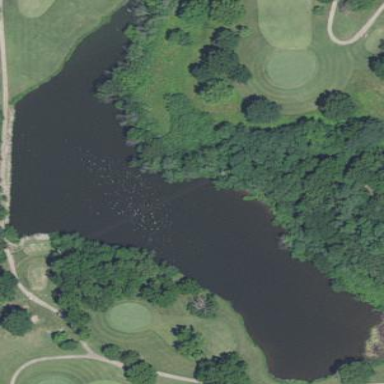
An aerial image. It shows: Water reservoir in golf course serving as water hazard.